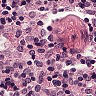
Metastatic tissue present: no